Interaction volume radius: 10 \u00c5
Interaction volume height: 10 \u00c5
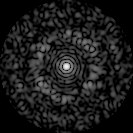
Disorder parameter: 0.829